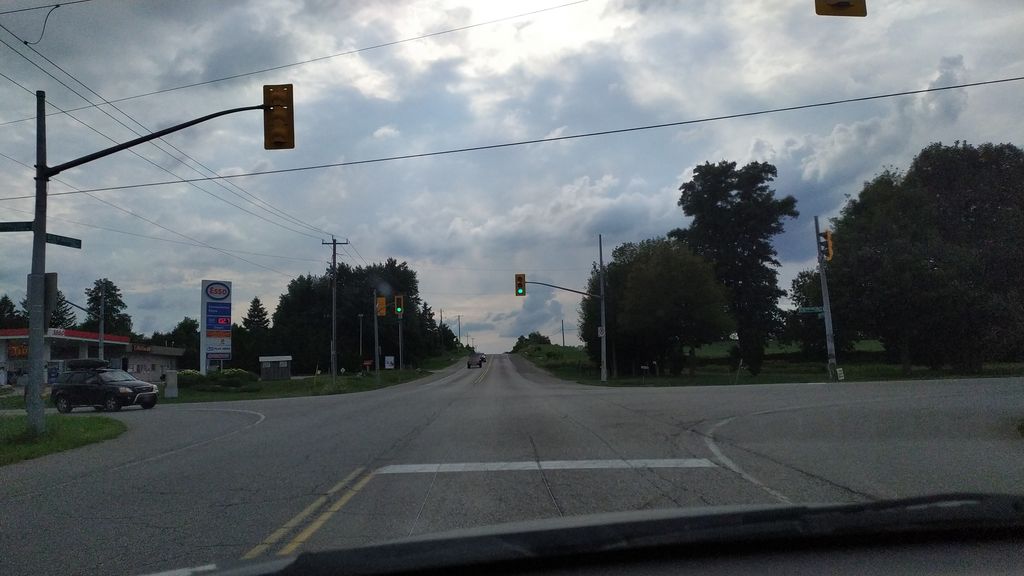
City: kitchener-waterloo